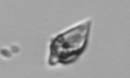
Label: Oxytoxum